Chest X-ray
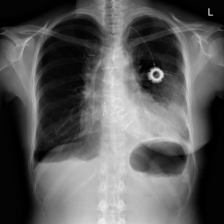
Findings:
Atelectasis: negative
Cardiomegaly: negative
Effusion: positive
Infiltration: negative
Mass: negative
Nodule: negative
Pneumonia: negative
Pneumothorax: positive
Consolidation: negative
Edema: negative
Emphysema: negative
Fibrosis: negative
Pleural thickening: positive
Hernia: negative